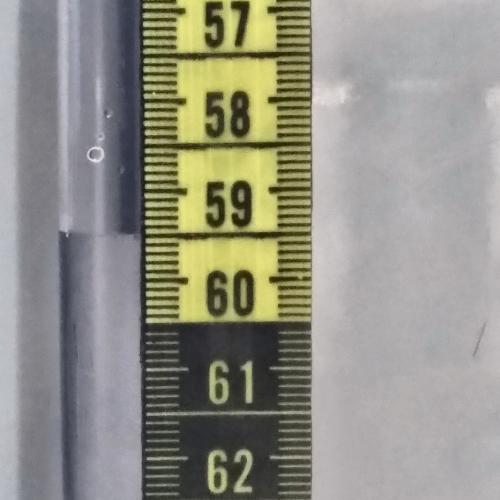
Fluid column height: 59.5 cm